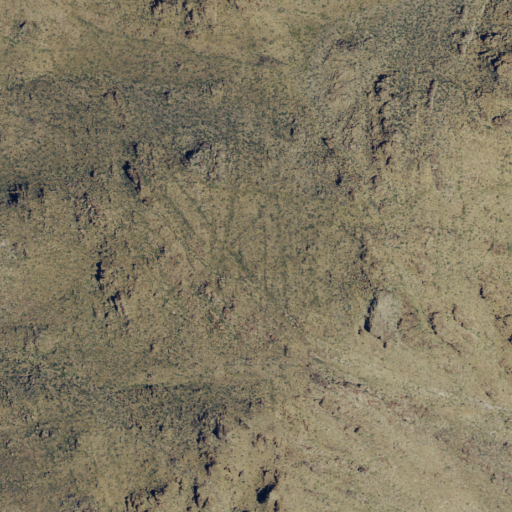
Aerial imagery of mountain in California named West Ord Mountain containing only shrub